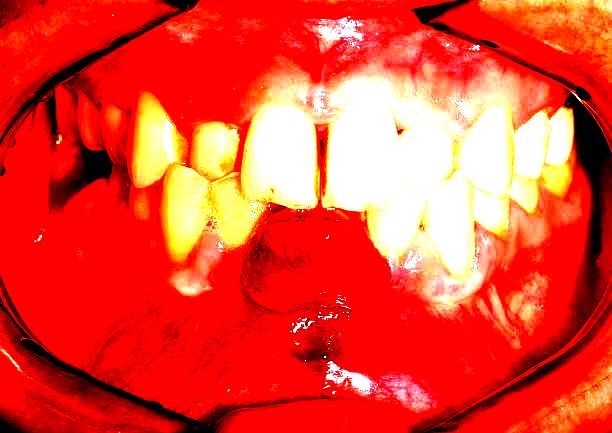
Condition: Gingivitis